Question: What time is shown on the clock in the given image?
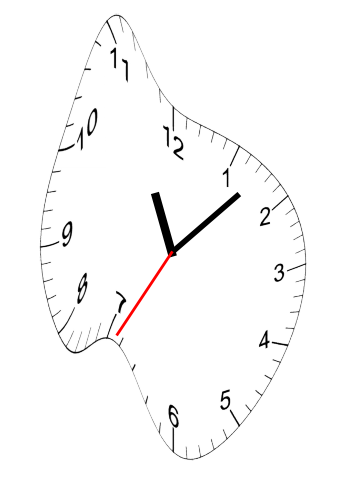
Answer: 11:07:35